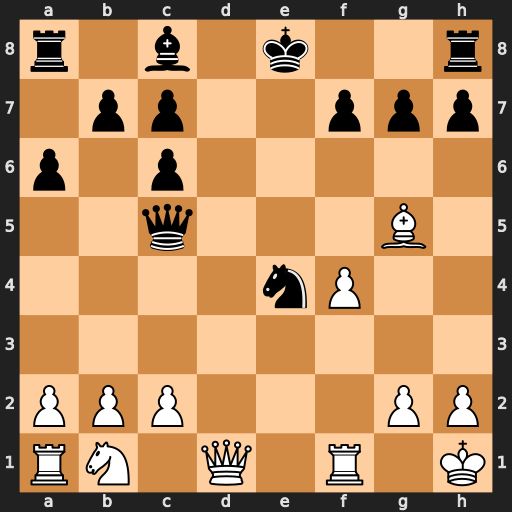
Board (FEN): r1b1k2r/1pp2ppp/p1p5/2q3B1/4nP2/8/PPP3PP/RN1Q1R1K
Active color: w
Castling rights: kq
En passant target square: -
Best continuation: Qd8#